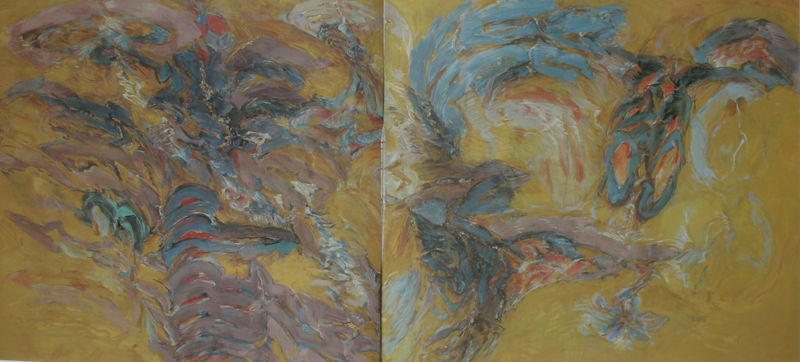
Titel: Rheingold
Künstler: Hann Trier
Institution: Im Besitz des Künstlers
Schlagwörter: blau, flügel, körper, vogel, weiß, gelb, landschaft, ocker, sand, bewegung, blume, braun, grau, schwarz, blüte, rot, schleier, tier, beige, malerei, federn, mensch, spiegel, pastos, gold, rosa, abstrakt, modern, farbe, formen, streifen, abstraktion, rippen, wirbel, dynamik, tauchen, gestik, geflügel, skelett, quadrat, getupft, unter wasser, schwimmer, doppelseite, diptychon, trier, baselitz, gestische malerei, leicht tupfig, rorschach, senf, senffarben